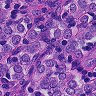
Metastatic tissue present: yes